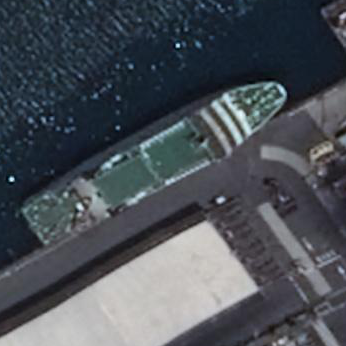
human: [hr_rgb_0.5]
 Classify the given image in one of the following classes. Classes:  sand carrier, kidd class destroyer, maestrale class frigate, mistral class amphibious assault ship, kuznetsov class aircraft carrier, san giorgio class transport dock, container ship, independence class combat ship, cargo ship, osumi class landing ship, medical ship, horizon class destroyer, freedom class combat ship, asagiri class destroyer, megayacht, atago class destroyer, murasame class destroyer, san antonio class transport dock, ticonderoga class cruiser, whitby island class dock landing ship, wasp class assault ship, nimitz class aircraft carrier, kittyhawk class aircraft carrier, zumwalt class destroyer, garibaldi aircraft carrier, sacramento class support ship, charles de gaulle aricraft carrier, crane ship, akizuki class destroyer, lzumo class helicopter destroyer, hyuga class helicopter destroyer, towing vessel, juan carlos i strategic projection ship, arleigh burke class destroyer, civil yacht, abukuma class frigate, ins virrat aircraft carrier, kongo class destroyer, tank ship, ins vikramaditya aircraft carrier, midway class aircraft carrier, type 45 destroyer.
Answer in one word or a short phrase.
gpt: Megayacht